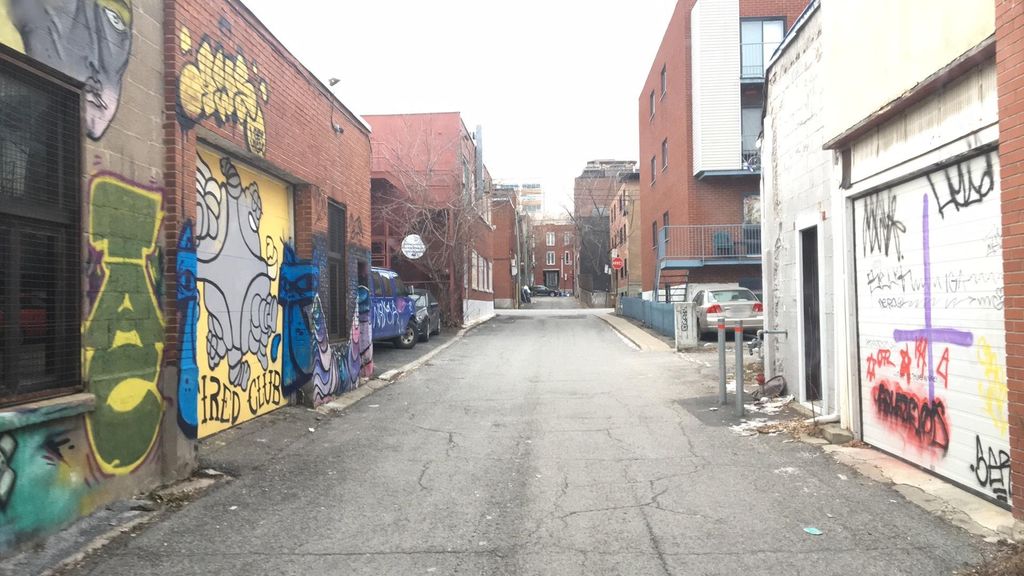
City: montreal